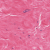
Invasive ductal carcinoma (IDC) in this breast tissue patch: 0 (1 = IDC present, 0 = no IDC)